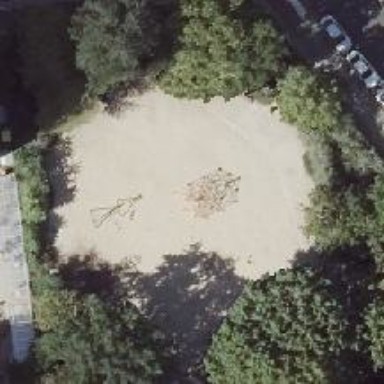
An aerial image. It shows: Playground featuring climbing frame designed with spiderweb theme.